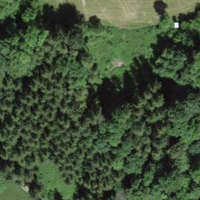
EUNIS habitat code: 44
Species observed at this site:
Tussilago farfara